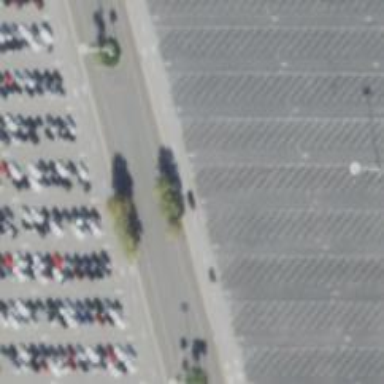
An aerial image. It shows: Designated parking area along service road for trams.